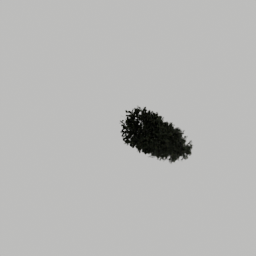
Label: nature